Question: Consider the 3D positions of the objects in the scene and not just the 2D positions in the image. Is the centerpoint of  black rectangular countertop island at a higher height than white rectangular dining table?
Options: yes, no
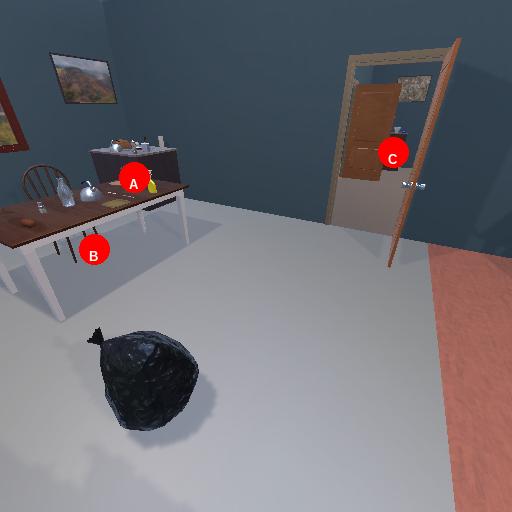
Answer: yes